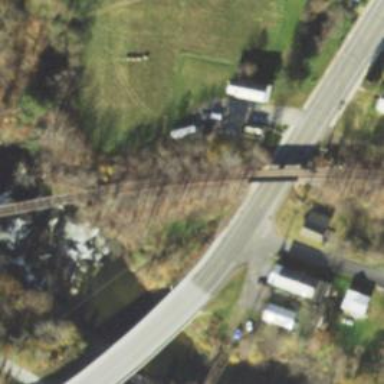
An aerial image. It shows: Railway bridge.